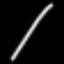
Label: line